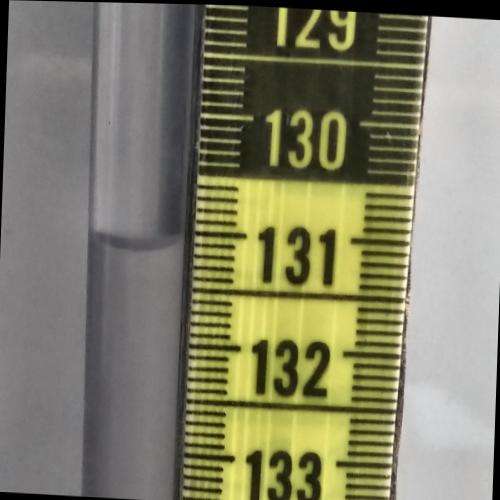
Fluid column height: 131.1 cm